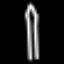
Label: pencil